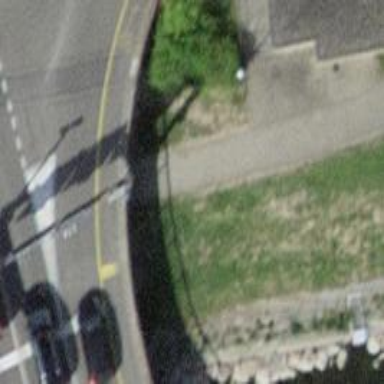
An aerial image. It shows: Footway made of unhewn cobblestone.